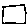
Label: square